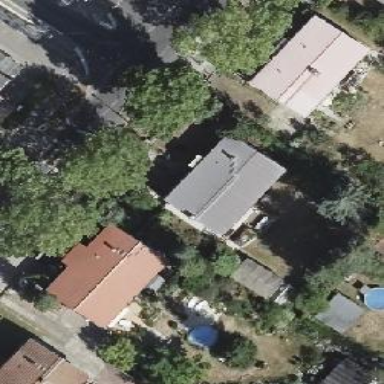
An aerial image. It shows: Residential building with gabled roof.